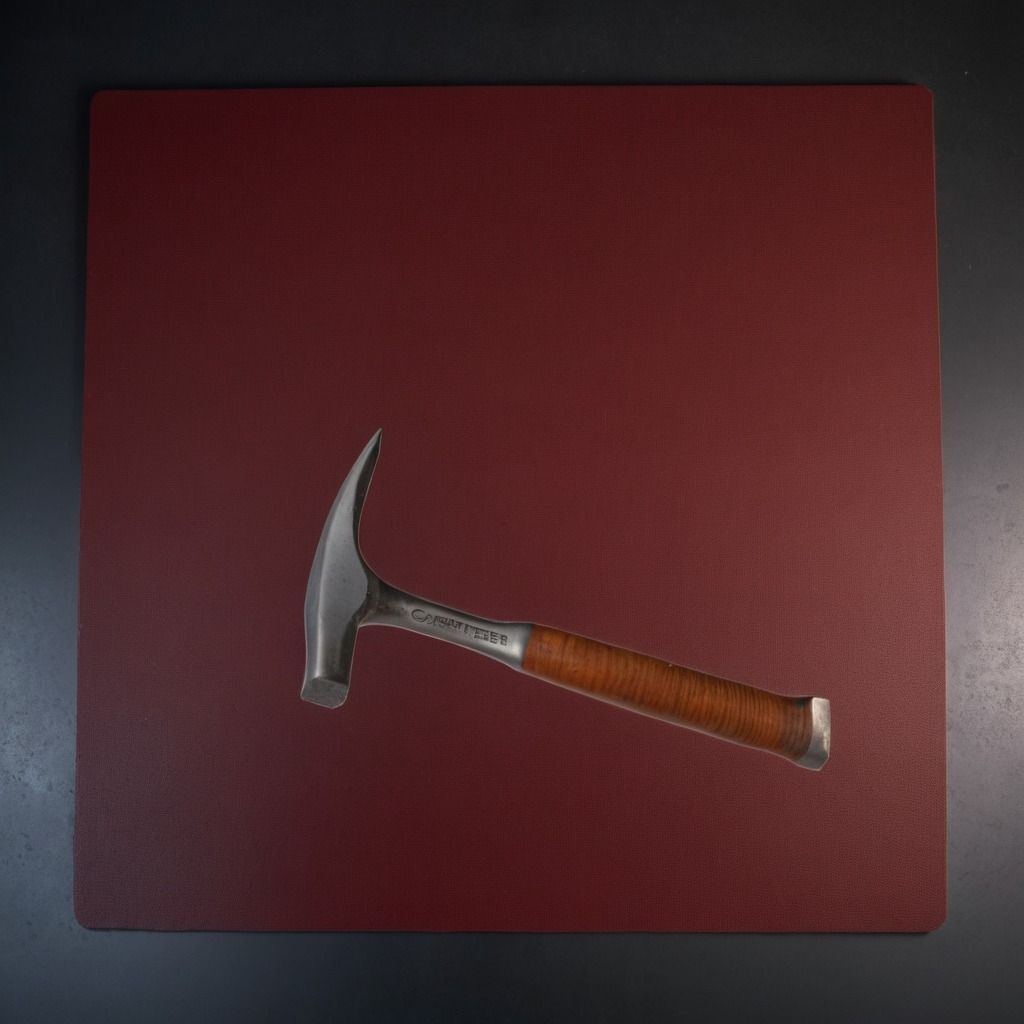
A hammer lies on a clean granite tabletop covered with a red rubber mat inside a workshop at night dim ambient light soft shadows worn but beneath the mat